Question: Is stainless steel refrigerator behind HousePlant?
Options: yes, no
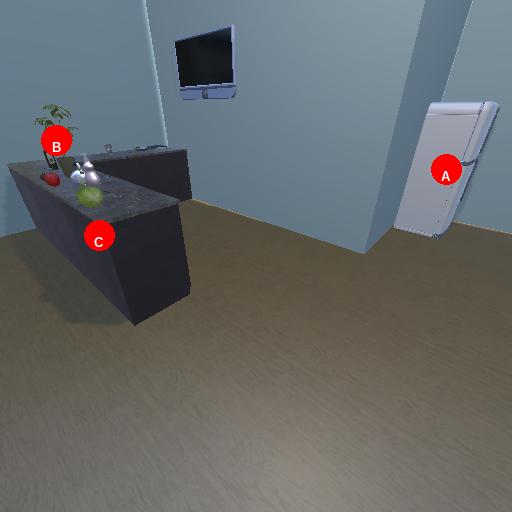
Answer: yes